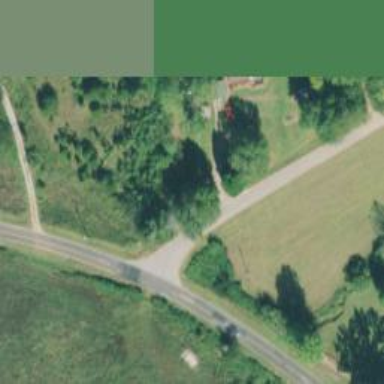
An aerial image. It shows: Driveway leading to service road.